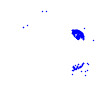
Particle: pion